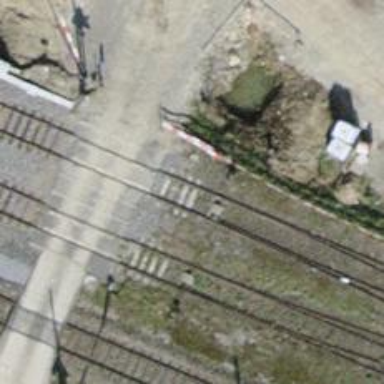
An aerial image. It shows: Single-track railway spur.